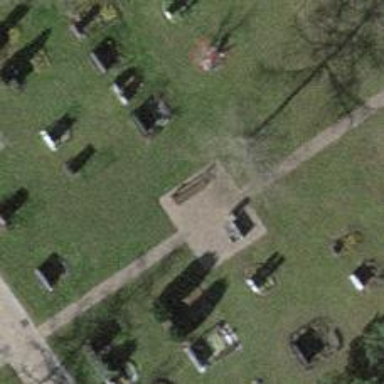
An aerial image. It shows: Bench.